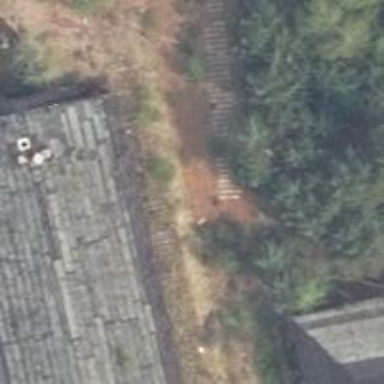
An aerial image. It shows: Abandoned railway with historical significance.